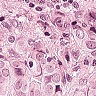
Metastatic tissue present: yes